Interaction volume radius: 5 \u00c5
Interaction volume height: 10 \u00c5
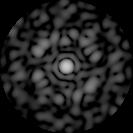
Disorder parameter: 0.6638